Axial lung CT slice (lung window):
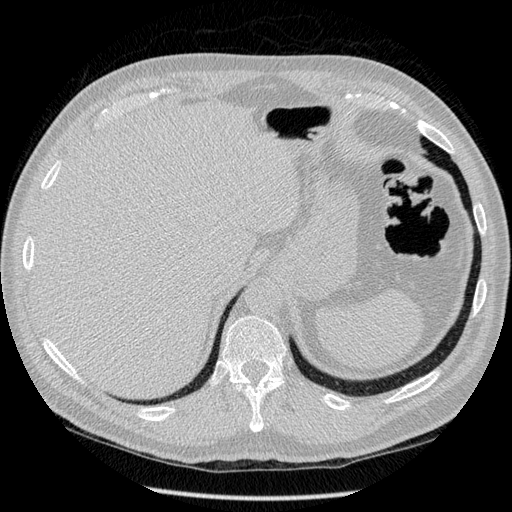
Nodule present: no